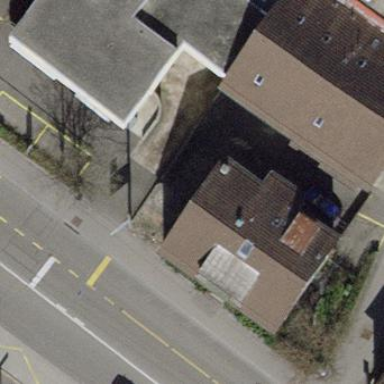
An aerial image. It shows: Building with tiled roof.